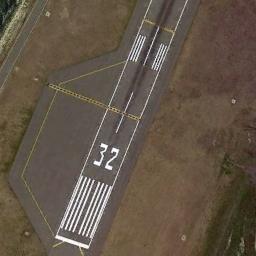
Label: runway